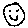
Label: smiley face